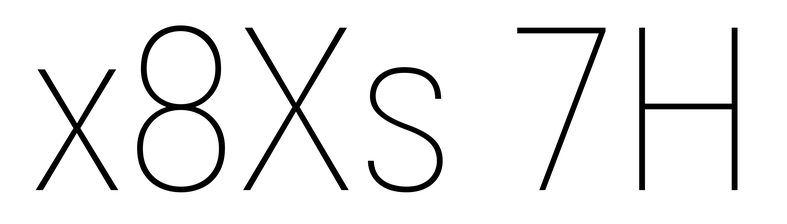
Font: Roboto_Condensed_Thin